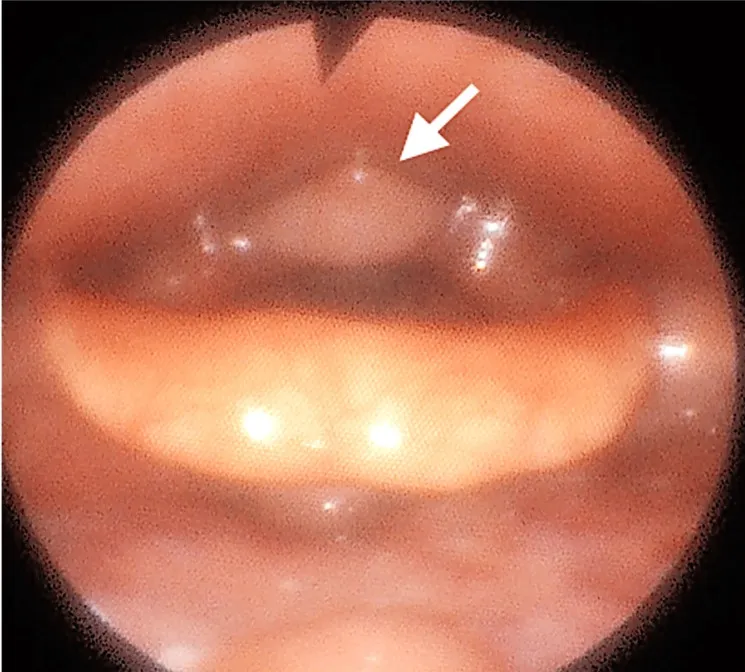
Flexible laryngoscopic examination showing a polypoid mass at the postcricoid region (arrow).
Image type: endoscopy (airway_endoscopy)